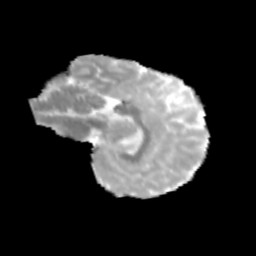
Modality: MD
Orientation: sagittal
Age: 9
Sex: male
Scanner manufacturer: siemens
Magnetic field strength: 3 T
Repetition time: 3.8 s
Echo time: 0.07 s